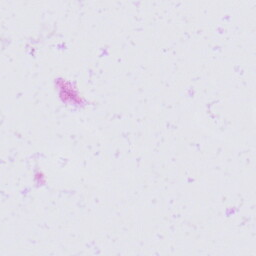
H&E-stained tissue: Skin